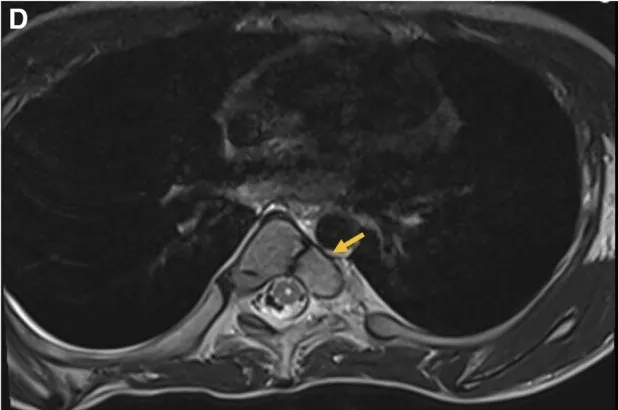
A-D, MRI Spine Cervical-Thoracic-Lumbar without contrast sagittal view T1 weighted. D, MRI Spine Cervical-Thoracic-Lumbar without contrast axial view T2 weighted. The arrow shows the axial plane through the hemivertebra.
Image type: radiology (mri)